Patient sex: M
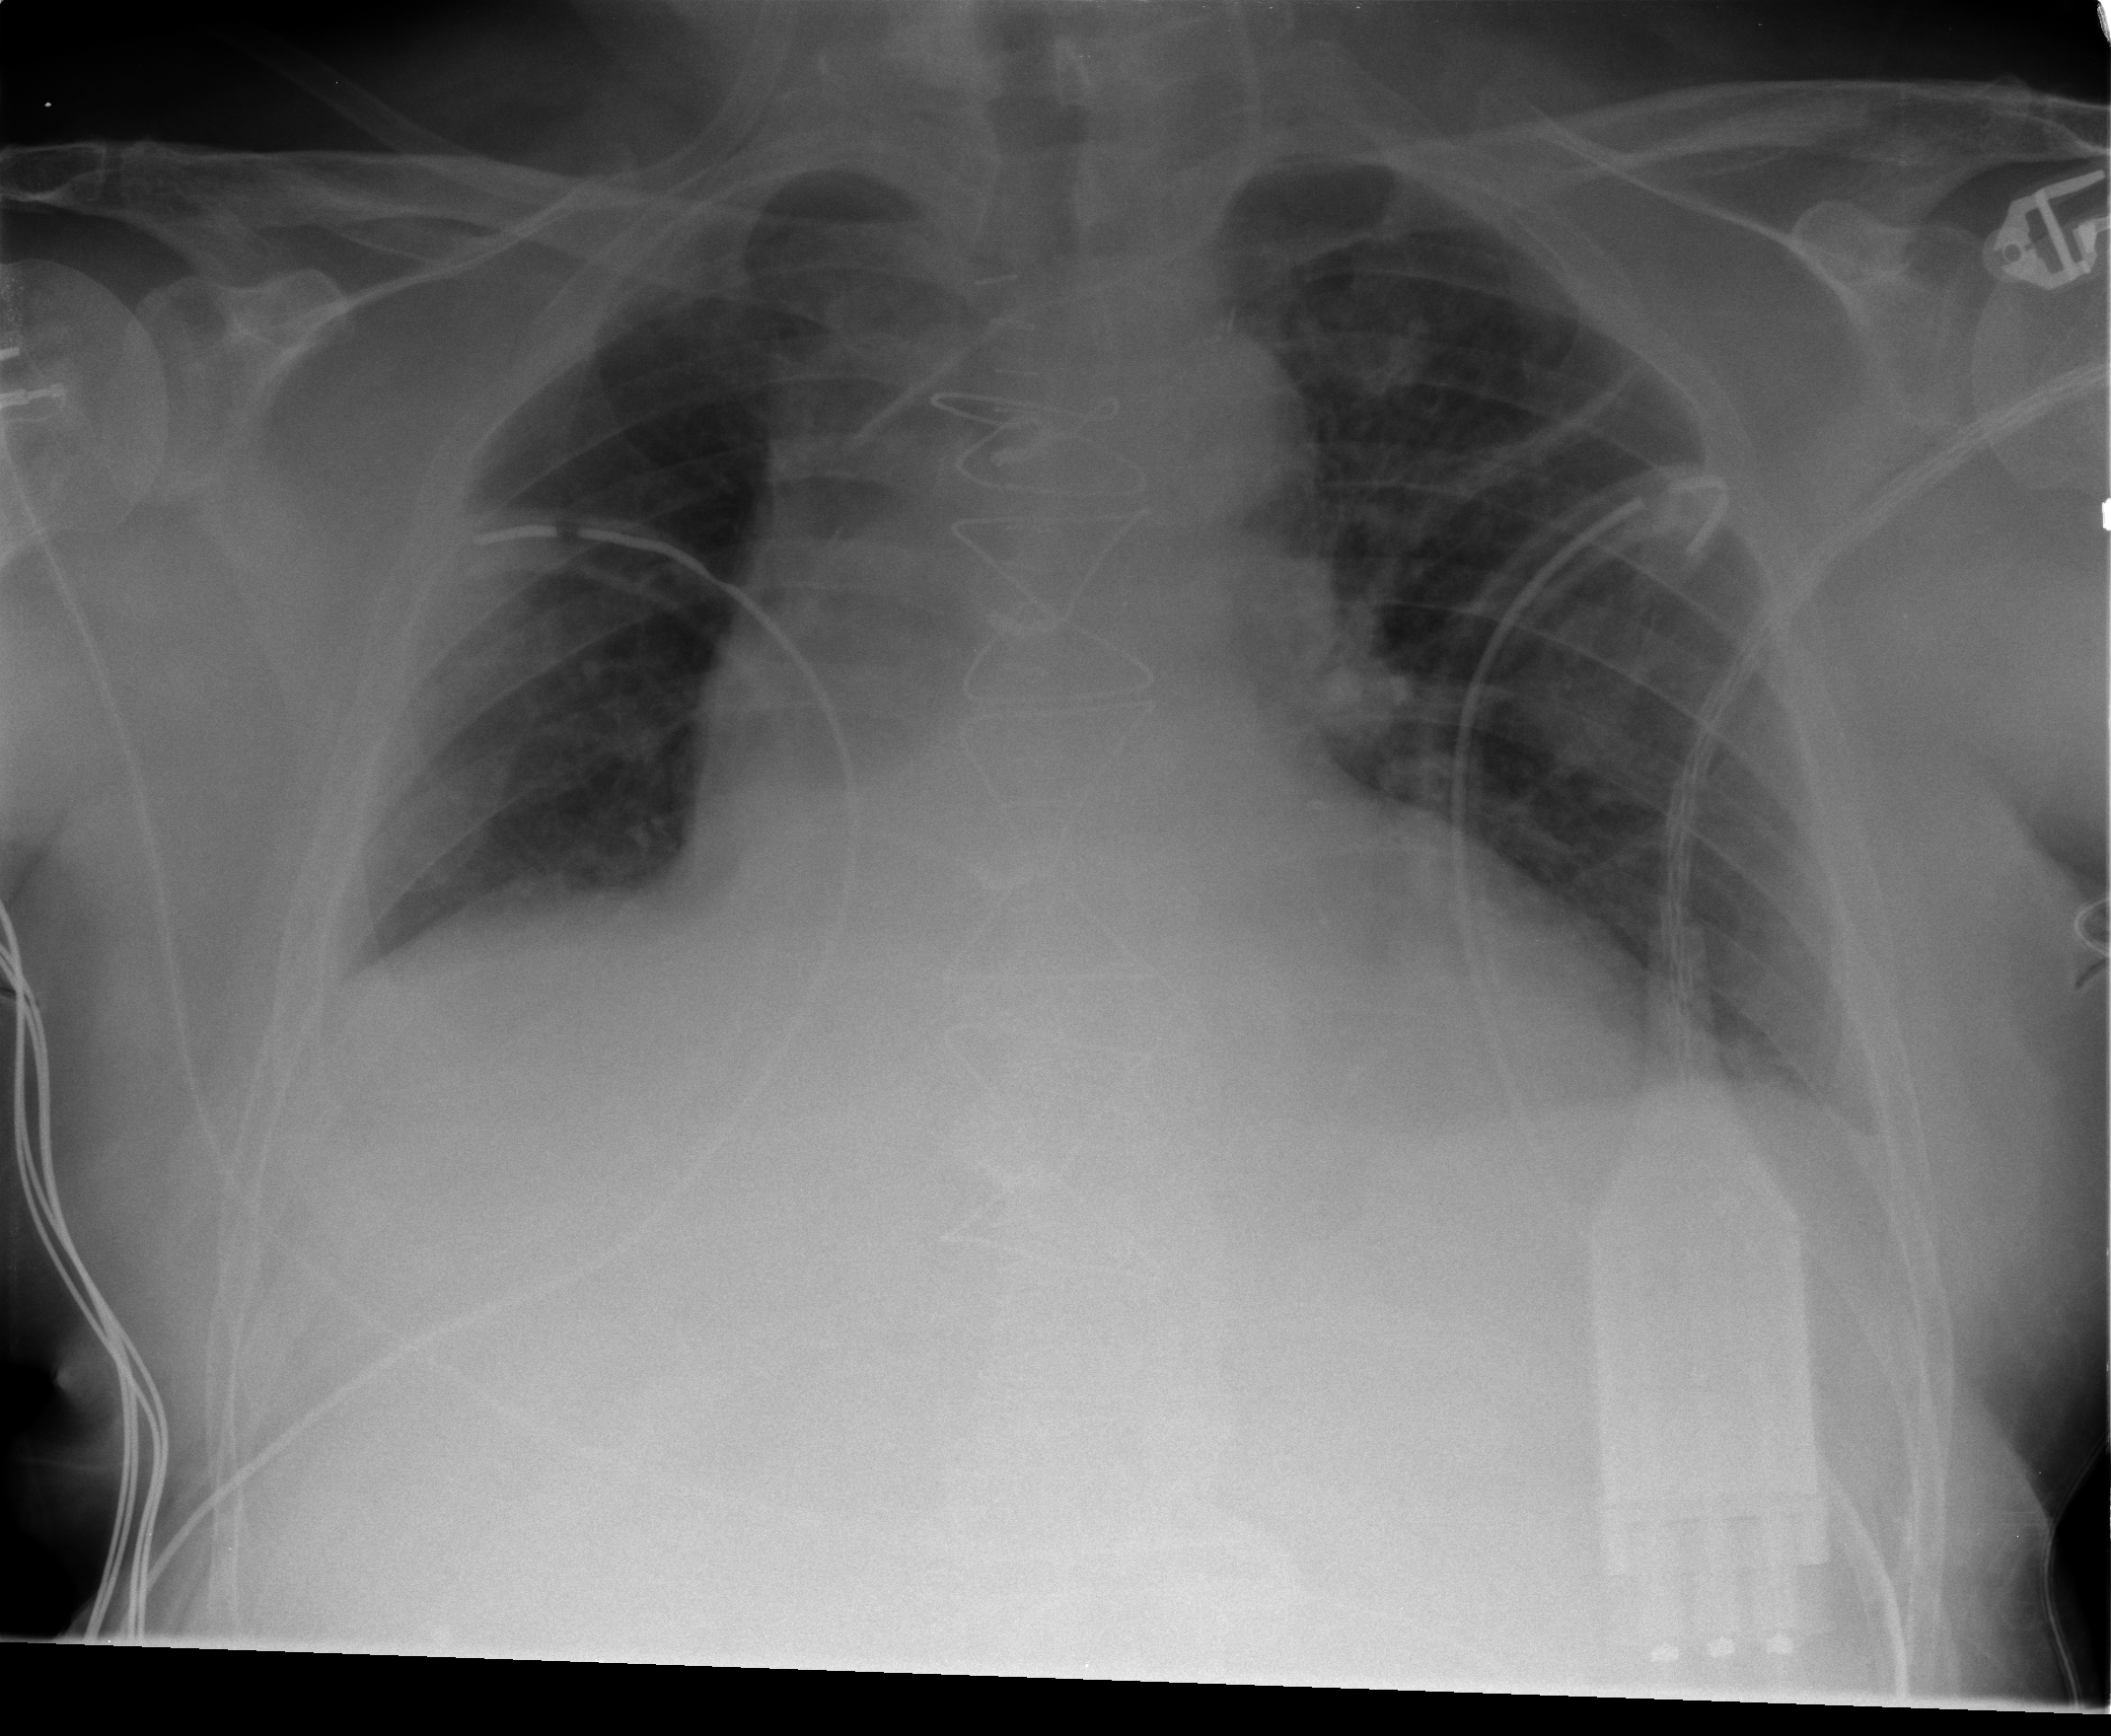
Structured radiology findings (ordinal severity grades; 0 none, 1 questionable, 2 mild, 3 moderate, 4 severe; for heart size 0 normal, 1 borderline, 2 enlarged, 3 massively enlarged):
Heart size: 2
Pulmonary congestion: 1
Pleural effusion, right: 1
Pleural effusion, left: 0
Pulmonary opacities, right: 0
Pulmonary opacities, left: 0
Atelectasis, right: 1
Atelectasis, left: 0